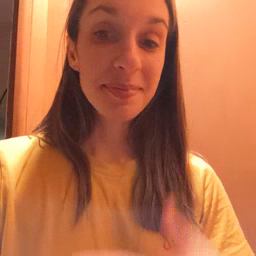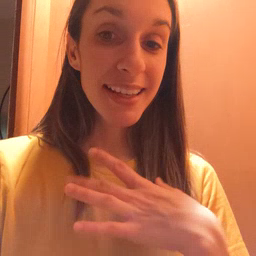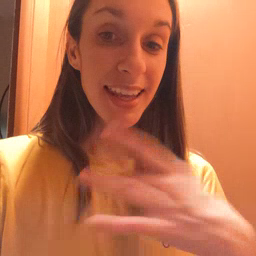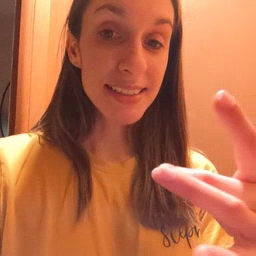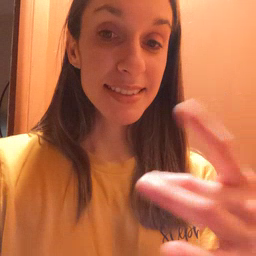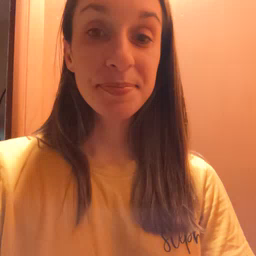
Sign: like